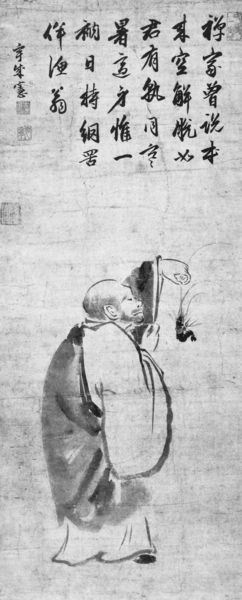
Titel: The Shrimp Eater
Künstler: Yogetsu
Institution: Privatsammlung
Schlagwörter: mann, zeichnung, alt, bart, ärmel, gewand, japan, schrift, papier, schriftzeichen, zeigen, tusche, asien, druck, schwarz weiss, asiatisch, stempel, chinesisch, china, papierrolle, priester, mönch, gelehrter, insekt, wandbehang, kimono, asiatica, schift, hebend, pechina